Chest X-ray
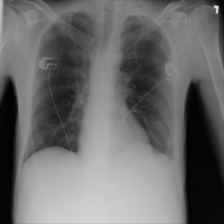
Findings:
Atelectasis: negative
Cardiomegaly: negative
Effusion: negative
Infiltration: negative
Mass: negative
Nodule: negative
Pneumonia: negative
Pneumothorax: negative
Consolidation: negative
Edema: negative
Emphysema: negative
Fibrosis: negative
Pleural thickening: negative
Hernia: negative